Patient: sex M, age 73
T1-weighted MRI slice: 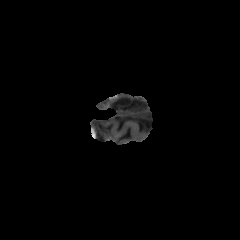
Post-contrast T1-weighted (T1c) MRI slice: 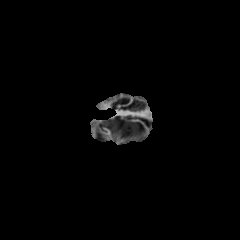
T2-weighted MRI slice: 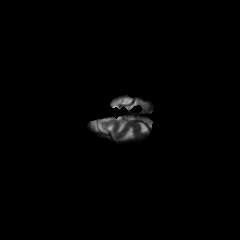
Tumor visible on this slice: no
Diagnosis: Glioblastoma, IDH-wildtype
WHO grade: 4